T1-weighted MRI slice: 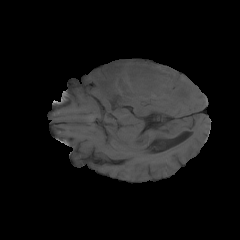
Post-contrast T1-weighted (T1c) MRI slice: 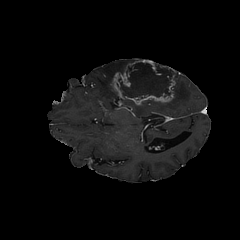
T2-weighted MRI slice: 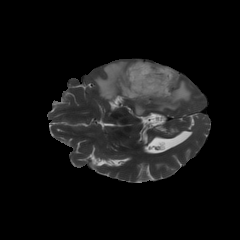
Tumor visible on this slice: yes